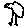
Label: bird